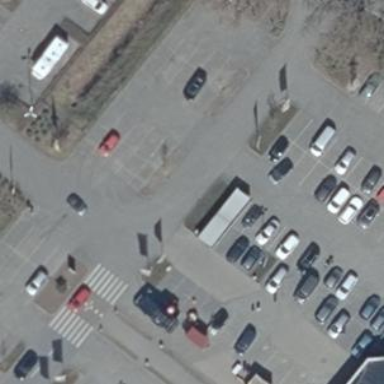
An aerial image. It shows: Road serving as parking aisle.